Field crop: maize
Growth stage: 2
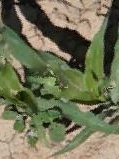
Species: maize